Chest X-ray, AP view. Patient: 61 years old, sex M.
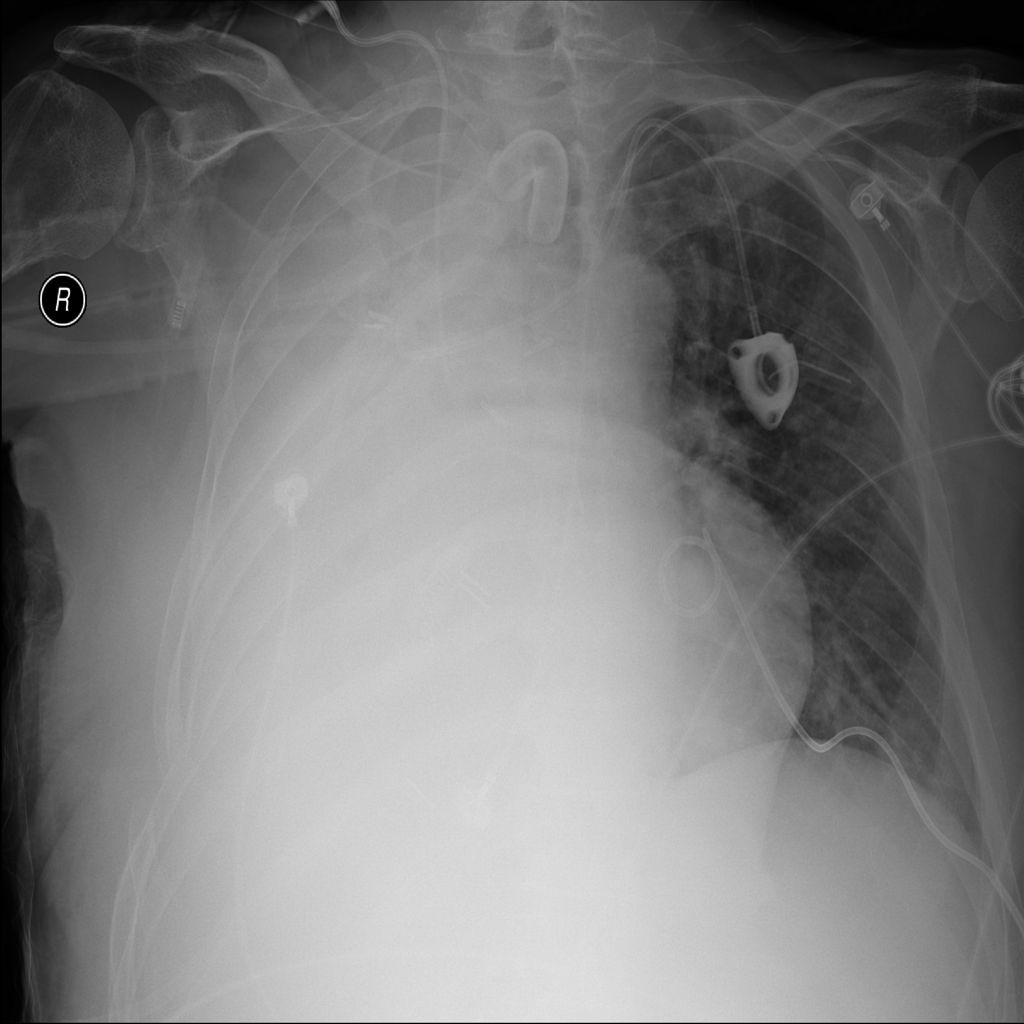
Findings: Pneumonia